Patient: sex M, age 57
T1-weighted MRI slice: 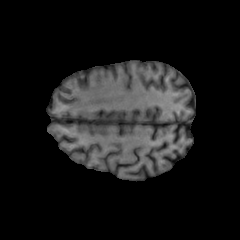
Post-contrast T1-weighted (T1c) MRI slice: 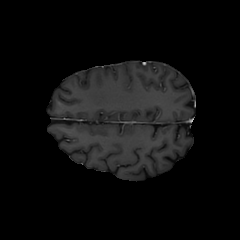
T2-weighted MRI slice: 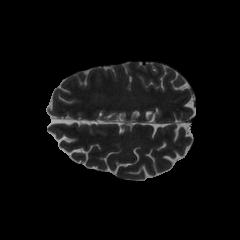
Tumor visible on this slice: no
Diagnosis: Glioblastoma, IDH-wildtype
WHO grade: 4